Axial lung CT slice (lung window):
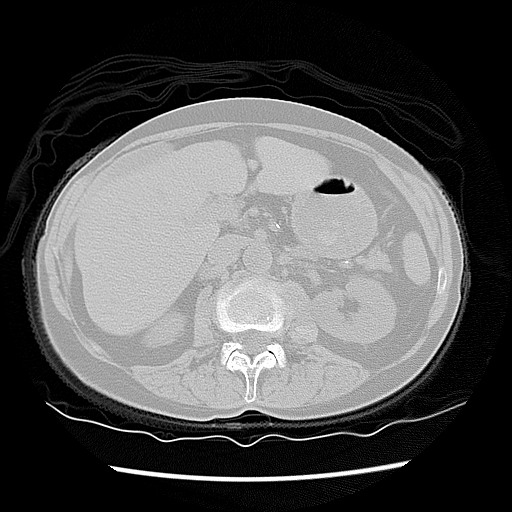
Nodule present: no